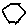
Label: hexagon